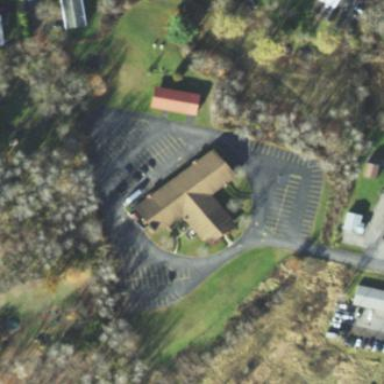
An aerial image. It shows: Social center housed in building.